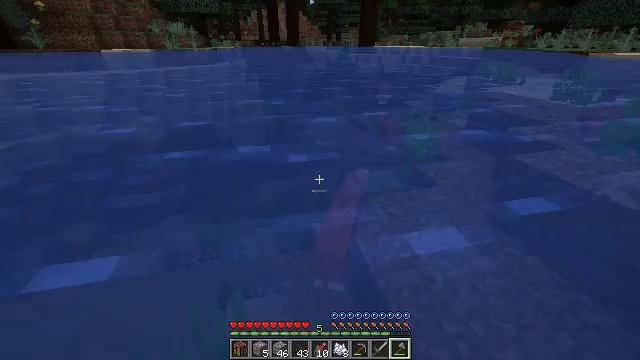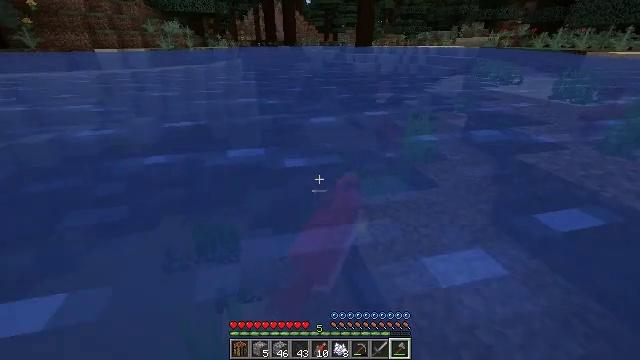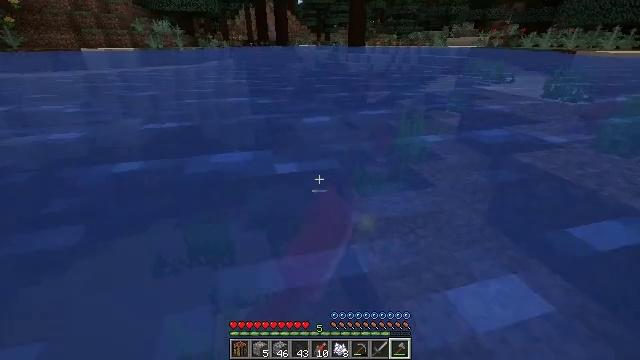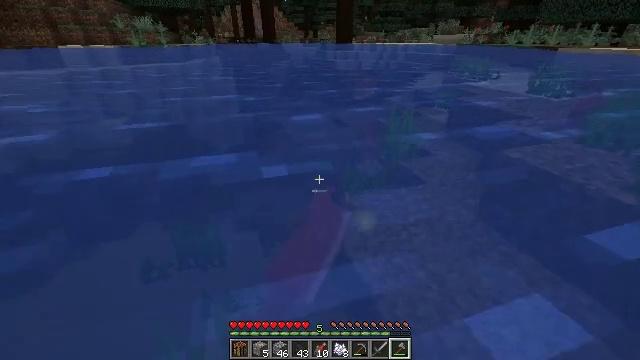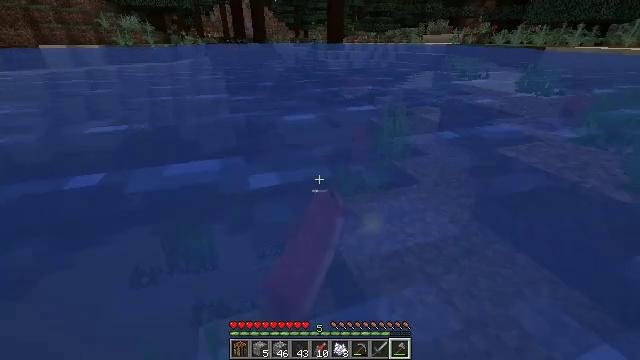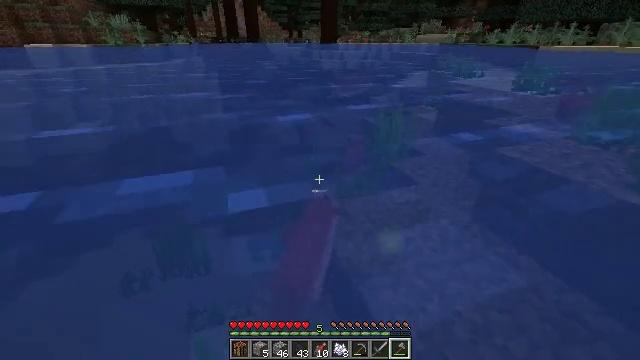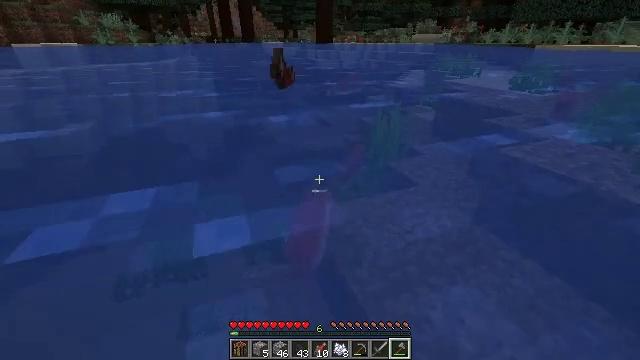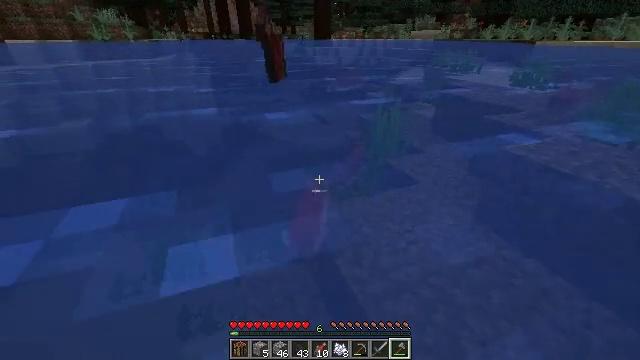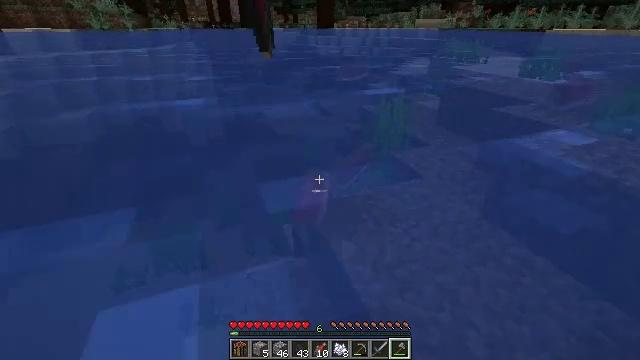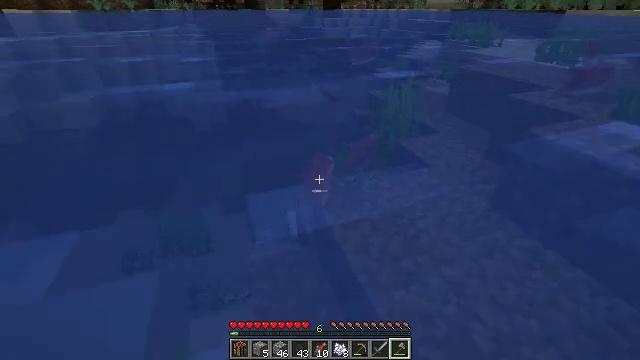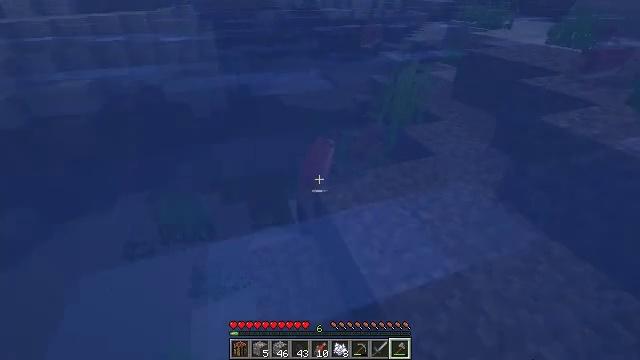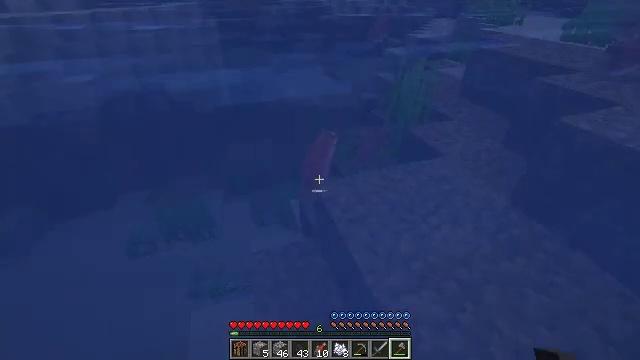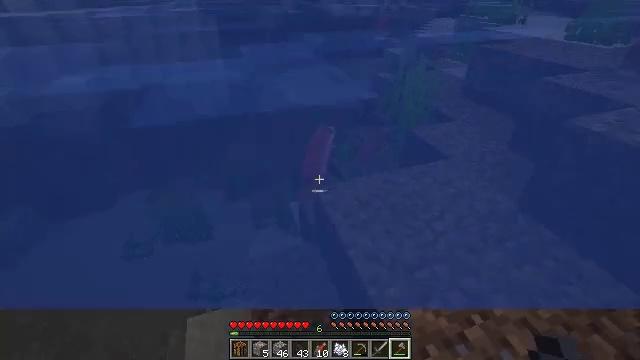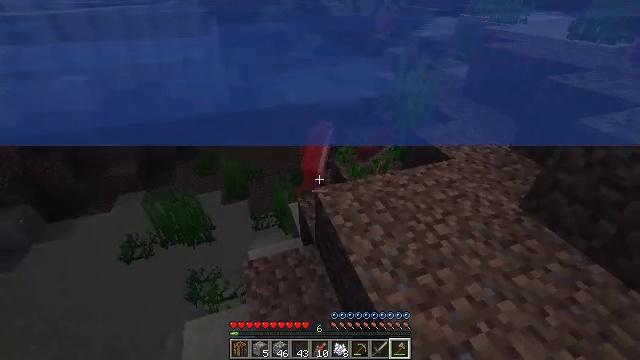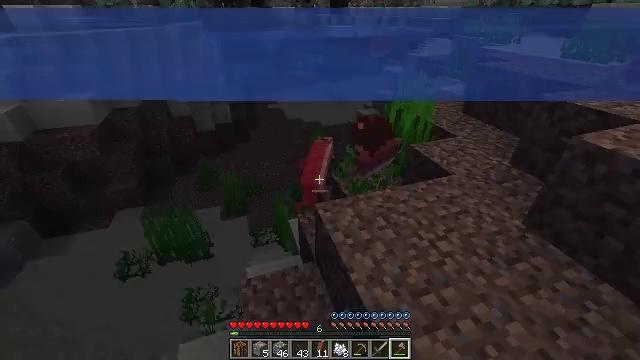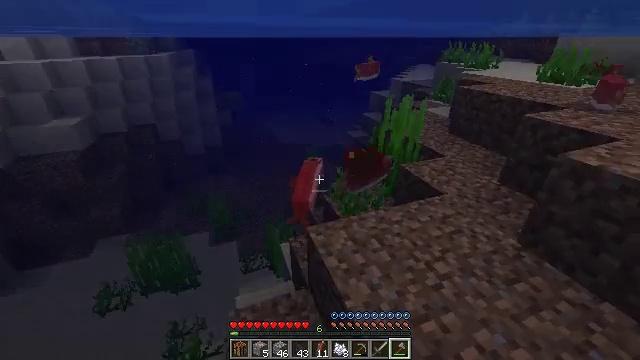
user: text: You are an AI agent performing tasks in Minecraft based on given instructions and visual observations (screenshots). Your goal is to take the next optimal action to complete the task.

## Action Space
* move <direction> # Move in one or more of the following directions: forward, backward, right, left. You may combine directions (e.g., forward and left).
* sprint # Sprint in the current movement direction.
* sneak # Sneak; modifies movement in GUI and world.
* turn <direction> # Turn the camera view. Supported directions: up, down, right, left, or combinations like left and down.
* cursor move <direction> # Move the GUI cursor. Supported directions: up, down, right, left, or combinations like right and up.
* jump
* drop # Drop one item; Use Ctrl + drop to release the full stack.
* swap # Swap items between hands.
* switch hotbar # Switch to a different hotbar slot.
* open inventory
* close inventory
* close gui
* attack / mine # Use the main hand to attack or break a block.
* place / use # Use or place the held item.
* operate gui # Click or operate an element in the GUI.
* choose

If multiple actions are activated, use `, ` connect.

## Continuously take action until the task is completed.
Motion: motion action
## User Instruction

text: Mine seagrass underwater.
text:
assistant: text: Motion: move forward
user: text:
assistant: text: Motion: move forward, turn right
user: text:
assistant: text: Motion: move forward, turn right
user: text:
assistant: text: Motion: move forward, turn right
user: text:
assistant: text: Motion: move forward, turn right
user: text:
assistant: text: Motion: move forward
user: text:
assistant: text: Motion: move forward
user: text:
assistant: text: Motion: move forward, turn down
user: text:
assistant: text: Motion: move forward, turn left and down
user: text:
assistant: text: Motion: move forward, turn down
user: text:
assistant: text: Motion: move forward
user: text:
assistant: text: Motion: no_op
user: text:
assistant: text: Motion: attack / mine
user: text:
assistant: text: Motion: turn up, attack / mine
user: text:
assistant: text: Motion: move forward, turn right and up
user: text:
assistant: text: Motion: move forward, turn right and up
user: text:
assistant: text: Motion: move forward, turn up
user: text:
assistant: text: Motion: move forward, turn right
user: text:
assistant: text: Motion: move forward, turn right
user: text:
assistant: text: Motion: move forward, turn right
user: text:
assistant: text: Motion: move forward, turn right
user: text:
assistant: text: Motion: move forward, turn right
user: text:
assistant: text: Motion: move forward, turn right, attack / mine
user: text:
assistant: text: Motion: move forward, attack / mine
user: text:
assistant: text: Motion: move forward, attack / mine
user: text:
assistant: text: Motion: move forward
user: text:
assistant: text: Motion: move forward, turn right
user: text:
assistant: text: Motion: no_op